Field crop: maize
Growth stage: 1
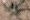
Species: atriplex